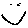
Label: smiley face